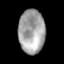
Tissue: skin
Cell type: Epithelial cells
Senescence score: 0.948
Nuclear area (px): 1134
Mean DAPI intensity: 162.164